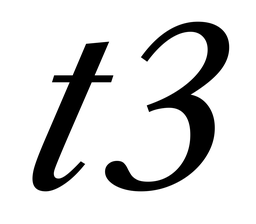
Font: LibreCaslonText-Italic_Italic